Question: I was working on my AI pathfinding(which you don't need to understand),
for some reason, my On[3] list was expanding when I did this in the shell:
'tempList.append([On[1]-1])'
(After the program messed up.) WHY?
The program didn't crash, but that isn't my question.
A screenshot(Ignore the extra prints, I was trying to narrow down the code that was causing it.)
'On[1]' was my Y coordinates.
The code in question is at # Find Path
(Under the bottom section.)
My code(Over 200 lines long. :/)
'''
# Setup Python ----------------------------------------------- #
import pygame, sys, random, time, webbrowser, os
from datetime import datetime
# Version ---------------------------------------------------- #
Version = '1.0'
# Setup pygame/window ---------------------------------------- #
x = 100
y = 100
import os
os.environ['SDL_VIDEO_WINDOW_POS'] = "%d,%d" % (x,y)
mainClock = pygame.time.Clock()
from pygame.locals import *
pygame.init()
pygame.display.set_caption('Pathfinding '+(Version)+'')
WINDOWWIDTH = 200
WINDOWHEIGHT = 200
screen = pygame.display.set_mode((WINDOWWIDTH, WINDOWHEIGHT),pygame.NOFRAME)
# Font ------------------------------------------------------- #
basicFont = pygame.font.SysFont(None, 20)
# Images ----------------------------------------------------- #
# Audio ------------------------------------------------------ #
# Colors ----------------------------------------------------- #
WHITE = (255,255,255)
BLACK = (0,0,0)
GRAY3 = (105,105,105)
GRAY = (195,195,195)
GRAY2 = (127,127,127)
RED = (255,0,0)
GREEN = (0,255,0)
BLUE = (0,0,255)
GOLD = (255,215,0)
PURPLE = (115,0,242)
# Variables -------------------------------------------------- #
Map = ['<PHONE>',
'<PHONE>',
'<PHONE>',
'<PHONE>',
'<PHONE>',
'<PHONE>',
'<PHONE>',
'<PHONE>',
'<PHONE>',
'<PHONE>']
Column = 0
Row = 0
Nodes = {}
for whatevs in Map:
for whatevs2 in Map[Row]:
Nodes[''+(str(Column))+','+(str(Row))+''] = [Column,Row,int(whatevs2)]
if whatevs2 == '3':
On = [Column,Row,[[Column,Row]]]
Column += 1
if Column == 10:
Column = 0
Row += 1
Open = {}
Closed = {}
# Rects ------------------------------------------------------ #
# Defenitions ------------------------------------------------ #
def Distance(Location,End):
if Location != []:
if int(Location[0]) < End[0]:
Dist = End[0] - int(Location[0])
else:
Dist = int(Location[0]) - End[0]
if int(Location[1]) < End[1]:
Dist2 = End[1] - int(Location[1])
else:
Dist2 = int(Location[1]) - End[1]
Dist += Dist2
if Location[2] == 1:
return 100000
elif Location[2] == 2:
return 0
else:
return Dist
else:
return 100000
# FPS -------------------------------------------------------- #
FPS = 80
TrueFPSCount = 0
TrueFPS = 0
fpsOn = False
PrevNow = 0
# Text -------------------------------------------------------- #
def drawText(text, font, color, surface, x, y):
textobj = font.render(text, 1, color)
textrect = textobj.get_rect()
textrect.topleft = (x, y)
screen.blit(textobj, textrect)
# Loop ------------------------------------------------------- #
while True:
# Black Screen ------------------------------------------- #
screen.fill(BLACK)
# Show Nodes --------------------------------------------- #
for Node in Nodes:
Rect = pygame.Rect(Nodes[Node][0]*20,Nodes[Node][1]*20,20,20)
if Nodes[Node][2] == 0:
pygame.draw.rect(screen,WHITE,Rect)
elif Nodes[Node][2] == 1:
pygame.draw.rect(screen,BLUE,Rect)
elif Nodes[Node][2] == 2:
pygame.draw.rect(screen,GREEN,Rect)
End = [Nodes[Node][0],Nodes[Node][1]]
else:
pygame.draw.rect(screen,RED,Rect)
for Node in Closed:
Rect = pygame.Rect(Closed[Node][0]*20,Closed[Node][1]*20,20,20)
pygame.draw.rect(screen,(0,100,200),Rect)
Rect2 = pygame.Rect(On[0]*20,On[1]*20,20,20)
pygame.draw.rect(screen,(0,200,100),Rect2)
if [On[0],On[1]] == End:
print('Completed.')
print(On[2])
input()
time.sleep(3)
pygame.quit()
sys.exit()
# Find Path ---------------------------------------------- #
Top = []
Bottom = []
Right = []
Left = []
Closed[''+(str(On[0]))+','+(str(On[1]))+''] = [On[0],On[1]]
try:
Top.append(Nodes[''+(str(On[0]))+','+(str(On[1]-1))+''][0])
Top.append(Nodes[''+(str(On[0]))+','+(str(On[1]-1))+''][1])
Top.append(Nodes[''+(str(On[0]))+','+(str(On[1]-1))+''][2])
tempList = []
tempList = On[2]
print(On)
tempList.append([On[0],On[1]-1])
print(On)
Top.append(tempList)
for item in Closed:
if Top != []:
if item == ''+(str(Top[0]))+','+(str(Top[1]))+'':
Top = []
except NameError:
pass
except KeyError:
pass
try:
Bottom.append(Nodes[''+(str(On[0]))+','+(str(On[1]+1))+''][0])
Bottom.append(Nodes[''+(str(On[0]))+','+(str(On[1]+1))+''][1])
Bottom.append(Nodes[''+(str(On[0]))+','+(str(On[1]+1))+''][2])
tempList = []
tempList = On[2]
print('?')
print(On)
tempList.append([On[0],On[1]+1])
print(On)
print()
Bottom.append(tempList)
print('On')
print(On)
for item in Closed:
if Bottom != []:
if item == ''+(str(Bottom[0]))+','+(str(Bottom[1]))+'':
Bottom = []
except NameError:
pass
except KeyError:
pass
try:
Right.append(Nodes[''+(str(On[0]+1))+','+(str(On[1]))+''][0])
Right.append(Nodes[''+(str(On[0]+1))+','+(str(On[1]))+''][1])
Right.append(Nodes[''+(str(On[0]+1))+','+(str(On[1]))+''][2])
tempList = []
tempList = On[2]
tempList.append([On[0]+1,On[1]])
Right.append(tempList)
for item in Closed:
if Right != []:
if item == ''+(str(Right[0]))+','+(str(Right[1]))+'':
Right = []
except NameError:
pass
except KeyError:
pass
try:
Left.append(Nodes[''+(str(On[0]-1))+','+(str(On[1]))+''][0])
Left.append(Nodes[''+(str(On[0]-1))+','+(str(On[1]))+''][1])
Left.append(Nodes[''+(str(On[0]-1))+','+(str(On[1]))+''][2])
tempList = []
tempList = On[2]
tempList.append([On[0]-1,On[1]])
Left.append(tempList)
for item in Closed:
if Left != []:
if item == ''+(str(Left[0]))+','+(str(Left[1]))+'':
Left = []
except NameError:
pass
except KeyError:
pass
if Top != []:
Open[''+(str(Top[0]))+','+(str(Top[1]))+''] = [Distance(Top,End),Top[0],Top[1],Top[3]]
if Bottom != []:
print(':D')
print(On)
Open[''+(str(Bottom[0]))+','+(str(Bottom[1]))+''] = [Distance(Bottom,End),Bottom[0],Bottom[1],Bottom[3]]
if Right != []:
Open[''+(str(Right[0]))+','+(str(Right[1]))+''] = [Distance(Right,End),Right[0],Right[1],Right[3]]
if Left != []:
Open[''+(str(Left[0]))+','+(str(Left[1]))+''] = [Distance(Left,End),Left[0],Left[1],Left[3]]
Lowest = [0,0]
LowestNum = 100000
try:
del Open[''+(str(On[0]))+','+(str(On[1]))+'']
except KeyError:
pass
for Place in Open:
if Open[Place][0] < LowestNum:
LowestNum = Open[Place][0]
Lowest = [Open[Place][1],Open[Place][2],Open[Place][3]]
On = Lowest
# FPS ---------------------------------------------------- #
NewSec = False
TrueFPSCount += 1
now = datetime.now()
now = now.second
if PrevNow != now:
PrevNow = now
NewSec = True
TrueFPS = TrueFPSCount
TrueFPSCount = 0
TrueFPS = str(TrueFPS)
# Buttons ------------------------------------------------ #
for event in pygame.event.get():
if event.type == KEYDOWN:
if event.key == K_ESCAPE:
pygame.quit()
sys.exit()
if event.key == ord('x'):
if fpsOn == True:
fpsOn = False
elif fpsOn == False:
fpsOn = True
# Update ------------------------------------------------- #
if fpsOn == True:
drawText('FPS:'+(TrueFPS)+'', basicFont, WHITE, screen, 500,12)
pygame.display.update()
mainClock.tick(10)
'''
I don't use classes or sprites. :P
Thanks for taking a look!
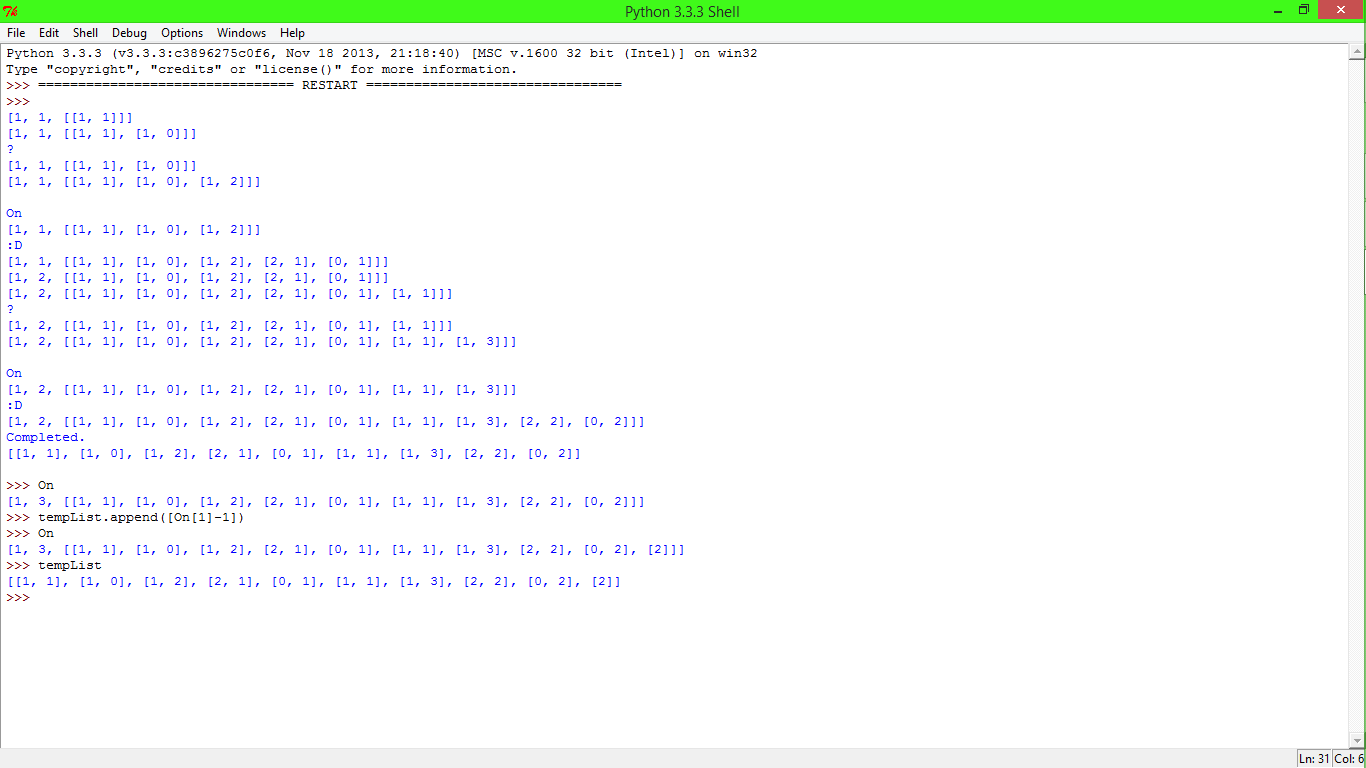
Answer: Because your 'On[-1]' and 'tempList' are the same object. And this is how it works with same objects:
'''
>>> x=[1,2,3]
>>> y=x
>>> y.append(10)
>>> x
[1, 2, 3, 10]
>>> y
[1, 2, 3, 10]
>>>
'''